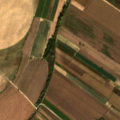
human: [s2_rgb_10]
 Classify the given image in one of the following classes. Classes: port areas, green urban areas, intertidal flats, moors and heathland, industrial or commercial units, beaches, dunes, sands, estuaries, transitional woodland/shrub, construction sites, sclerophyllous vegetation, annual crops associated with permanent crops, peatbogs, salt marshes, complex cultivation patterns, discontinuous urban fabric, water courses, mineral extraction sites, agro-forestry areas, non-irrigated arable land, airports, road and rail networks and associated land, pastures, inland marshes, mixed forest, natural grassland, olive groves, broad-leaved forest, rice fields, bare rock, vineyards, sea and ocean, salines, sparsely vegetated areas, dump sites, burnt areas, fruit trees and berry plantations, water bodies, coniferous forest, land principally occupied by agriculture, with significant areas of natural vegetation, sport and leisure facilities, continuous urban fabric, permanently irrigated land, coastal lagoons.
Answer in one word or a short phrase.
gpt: permanently irrigated land, complex cultivation patterns